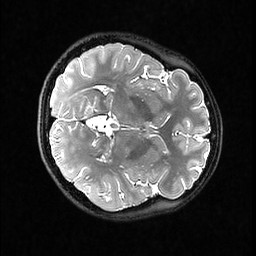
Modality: T2w
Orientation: axial
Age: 23
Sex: female
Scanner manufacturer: ge
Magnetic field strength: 3 T
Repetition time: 3.202 s
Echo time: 0.0669 s